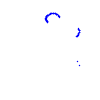
Particle: proton